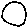
Label: circle